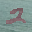
Label: 2